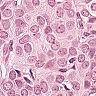
Metastatic tissue present: yes